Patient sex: M
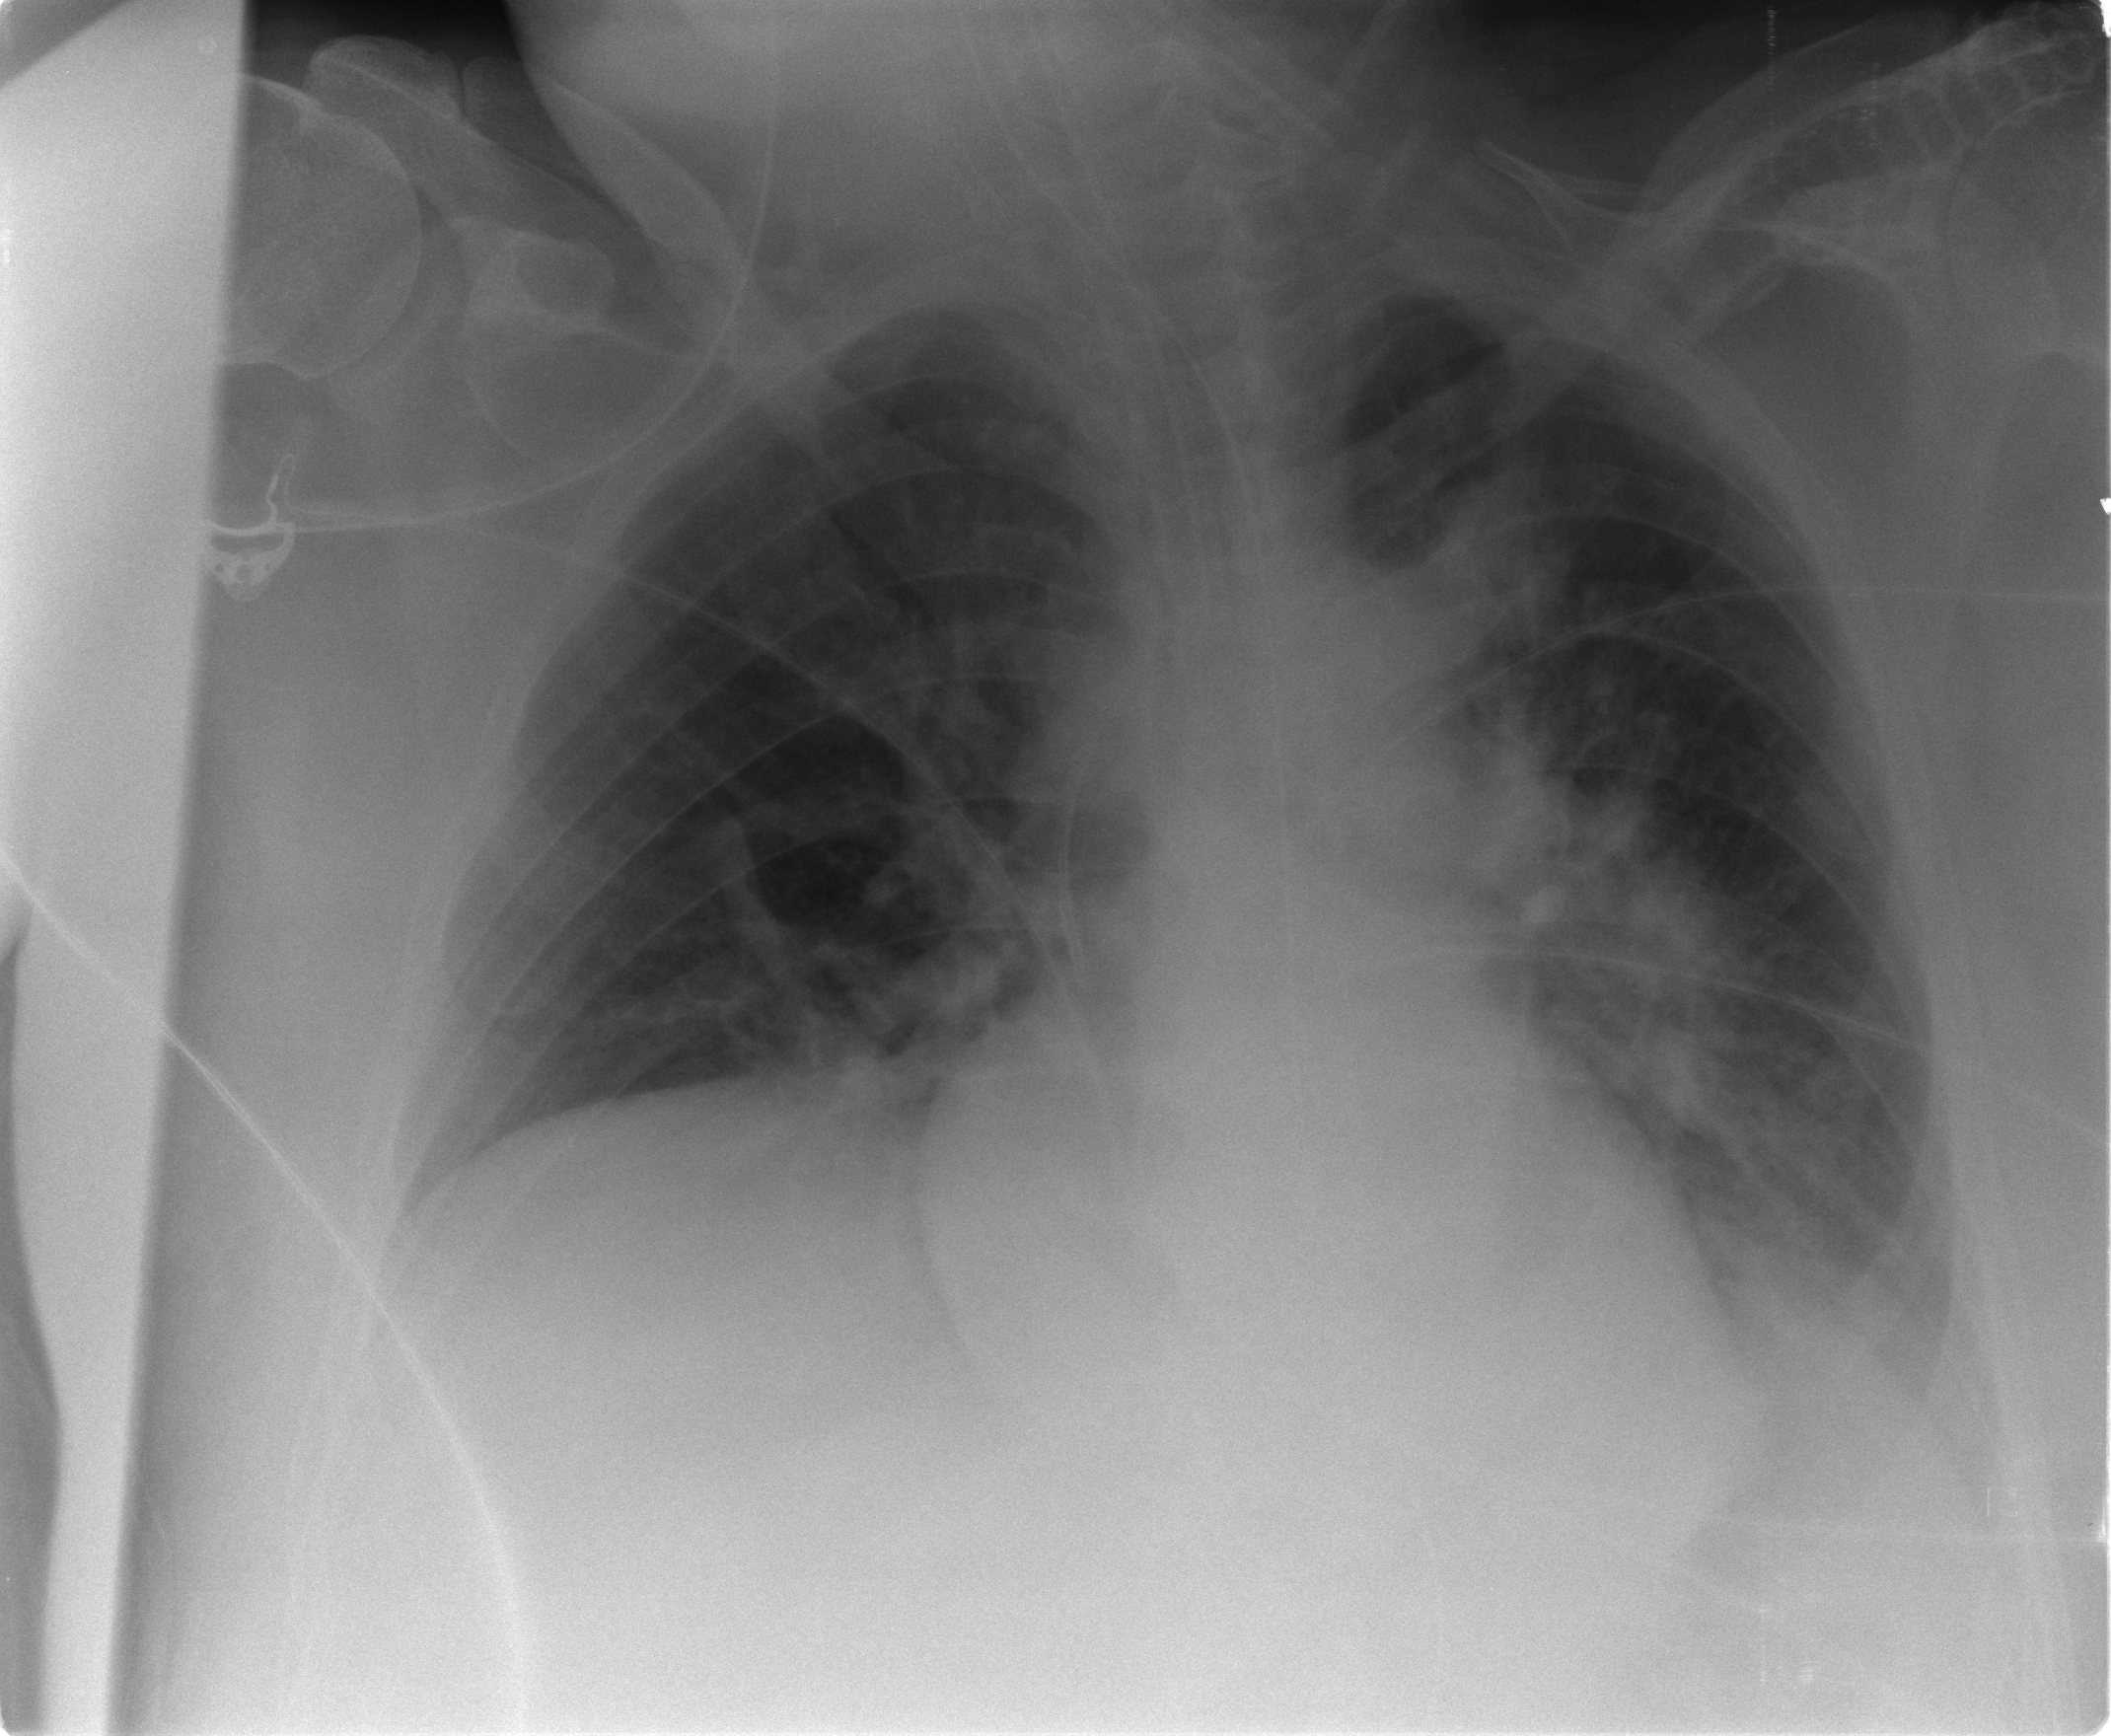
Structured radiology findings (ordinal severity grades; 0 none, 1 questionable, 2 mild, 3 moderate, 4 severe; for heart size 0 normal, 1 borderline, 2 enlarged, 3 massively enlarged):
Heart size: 1
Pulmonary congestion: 2
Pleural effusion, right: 1
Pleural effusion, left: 2
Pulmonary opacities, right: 0
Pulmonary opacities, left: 3
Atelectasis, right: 1
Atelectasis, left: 2